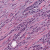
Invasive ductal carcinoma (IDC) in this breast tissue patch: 1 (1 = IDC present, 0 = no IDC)